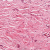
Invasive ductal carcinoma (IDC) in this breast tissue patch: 1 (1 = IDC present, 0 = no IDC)